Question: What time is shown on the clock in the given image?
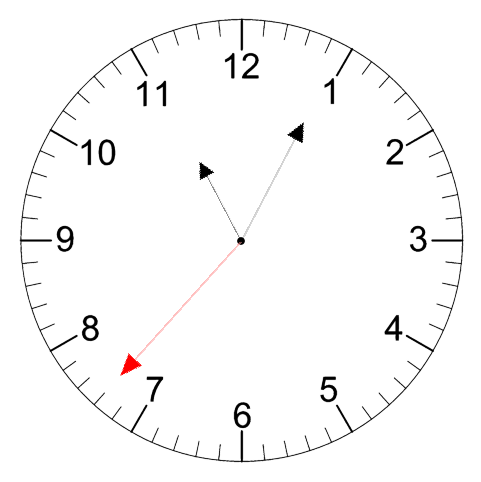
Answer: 11:04:37